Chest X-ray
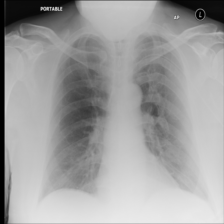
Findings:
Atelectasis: negative
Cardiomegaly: negative
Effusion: negative
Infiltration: negative
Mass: negative
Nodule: negative
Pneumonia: negative
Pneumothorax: negative
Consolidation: negative
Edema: negative
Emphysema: negative
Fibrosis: negative
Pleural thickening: negative
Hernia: negative